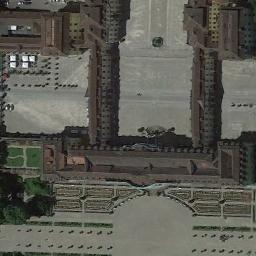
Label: palace